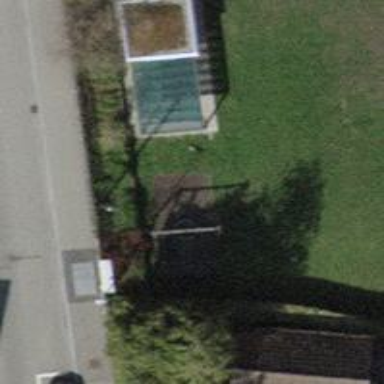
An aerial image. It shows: Playground featuring basket swing.